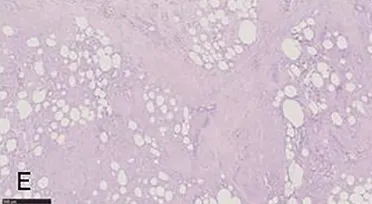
Lipoblastoma histology: multilobulated soft tissue lesion comprising groups of peripherally lipoblast that are separated by fibrous septa and a distinct peripheral pseudocapsule was typical of all cases. Hemosiderin staining and chronic inflammation were particularly represented in patient 3 (
E
,
F.
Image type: pathology (pas)